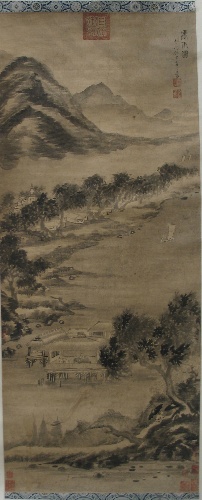
Title: 明/清  佚名  舊傳方從義  風雨圖  軸|Wind and Water: Landscape in the Style of Mi Fu
Artist: Fang Congyi|Unidentified artist
Artist bio: Chinese, ca. 1301–after 1378|
Object type: Hanging scroll
Classification: Paintings
Medium: Hanging scroll; ink on paper
Culture: China
Period: Ming (1368–1644) or Qing (1644–1911) dynasty
Dimensions: Image: 45 × 18 1/2 in. (114.3 × 47 cm)
Overall with mounting: 109 × 25 1/4 in. (276.9 × 64.1 cm)
Overall with knobs (only one knob): 109 × 29 1/2 in. (276.9 × 74.9 cm)
Department: Asian Art
Credit line: John Stewart Kennedy Fund, 1913
Accession year: 1913
Repository: Metropolitan Museum of Art, New York, NY
Tags: Mountains|Landscapes